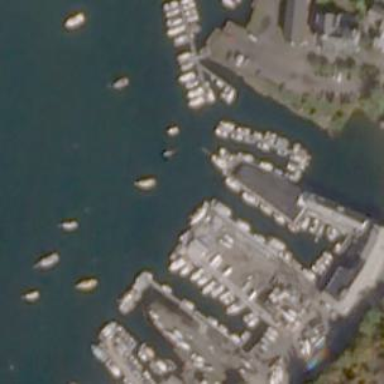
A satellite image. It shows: Man-made pier.